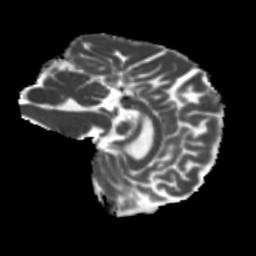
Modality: MD
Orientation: sagittal
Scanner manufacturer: siemens
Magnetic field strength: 3 T
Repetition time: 4 s
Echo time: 0.0594 s